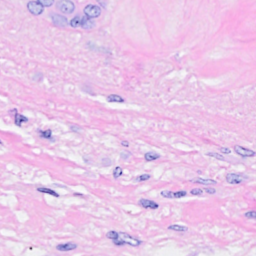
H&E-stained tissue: Breast